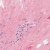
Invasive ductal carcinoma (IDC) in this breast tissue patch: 0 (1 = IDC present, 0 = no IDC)